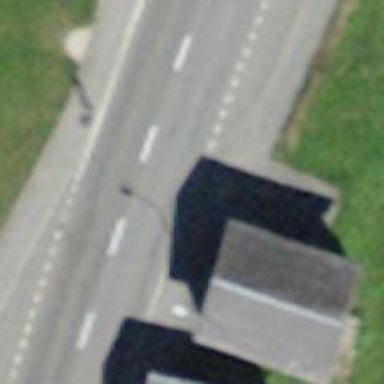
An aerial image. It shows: Primary highway with asphalt surface. There are sidewalks on both sides of the road.